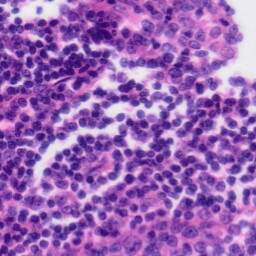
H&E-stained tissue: Tonsil